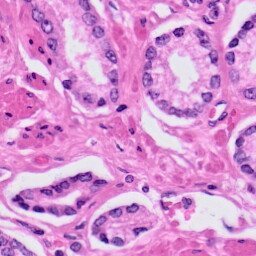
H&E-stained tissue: Prostate